Aerial crown-view tile of a tropical tree (Barro Colorado Island, Panama), acquired 20250915:
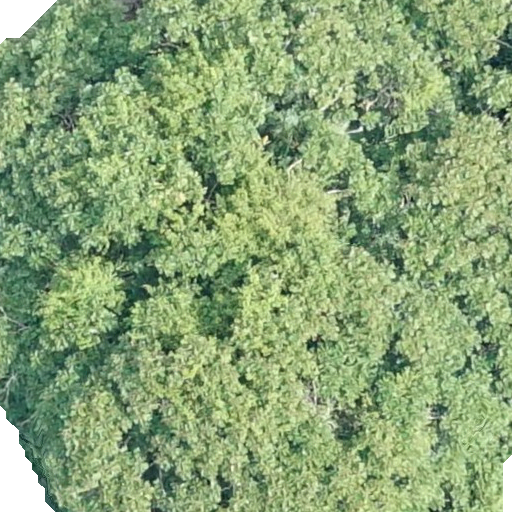
Species: Dipteryx oleifera
GBIF accepted scientific name: Dipteryx oleifera
Crown area: 507.993 m²